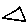
Label: triangle